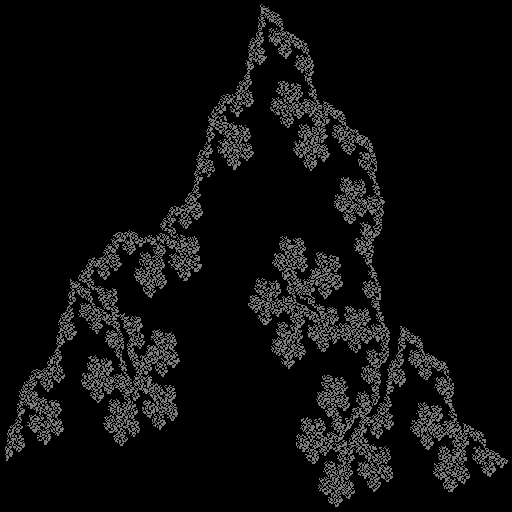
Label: penta